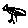
Label: bird